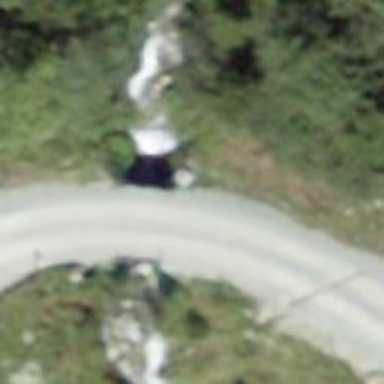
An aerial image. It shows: Track road with bridge.